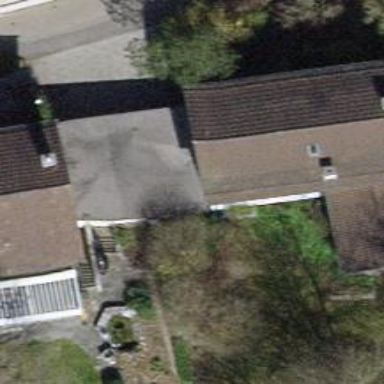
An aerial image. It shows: Garage building.